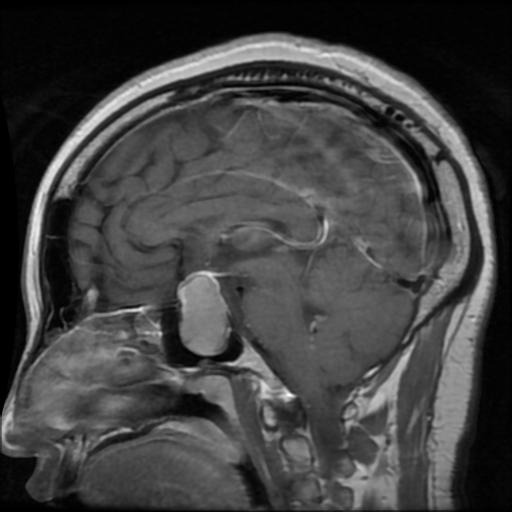
Label: pituitary